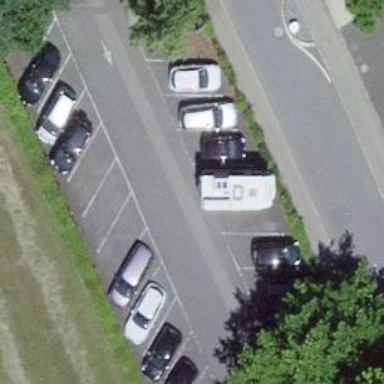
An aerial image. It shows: Parking area with surface.